Field crop: tomato
Growth stage: 1
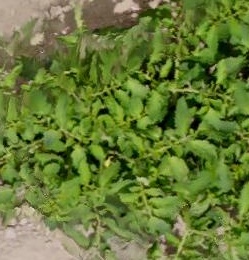
Species: tomato